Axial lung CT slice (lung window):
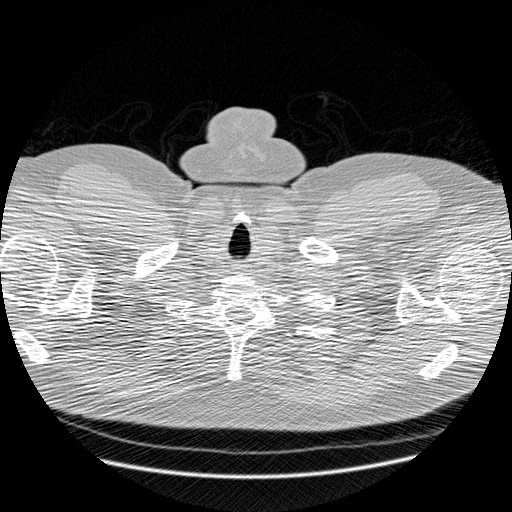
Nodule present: no